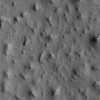
Label: not_dusty